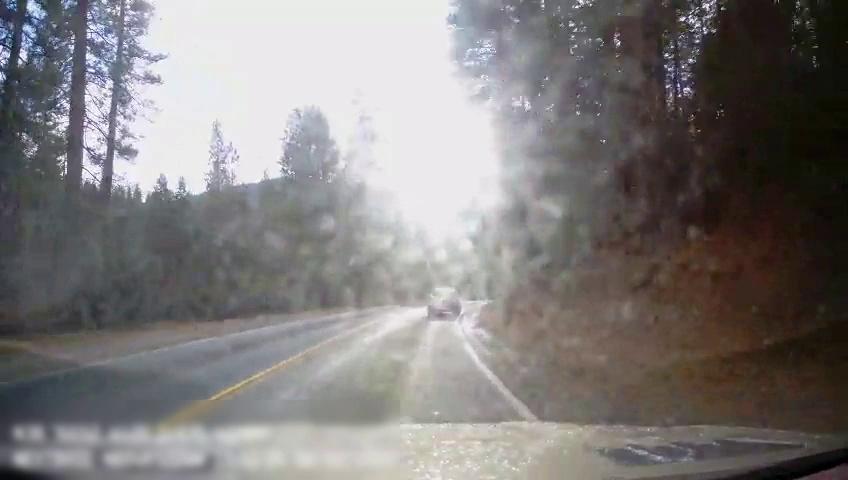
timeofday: Day
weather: Sunny
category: Drivable Space
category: Vehicles | SUV
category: Lanes | Current Lane
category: Lanes | Current Lane
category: Lanes | Opposite Lane
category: Lanes | Opposite Lane